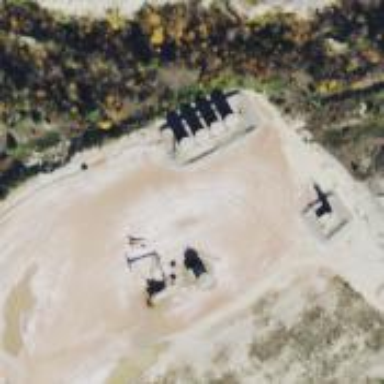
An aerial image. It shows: Storage tank that is man-made.